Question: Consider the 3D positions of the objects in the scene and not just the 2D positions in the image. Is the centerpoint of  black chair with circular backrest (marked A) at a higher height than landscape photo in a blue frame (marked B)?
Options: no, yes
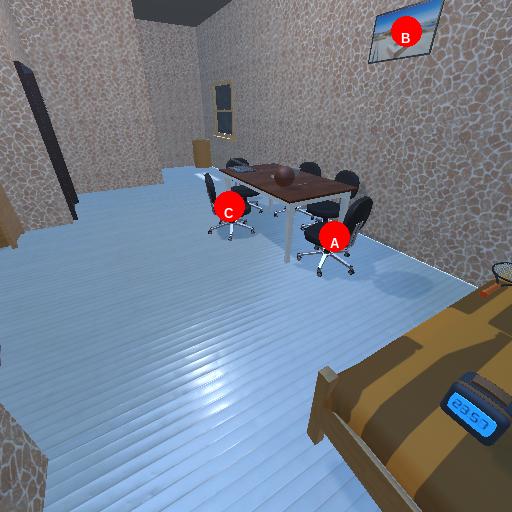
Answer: no